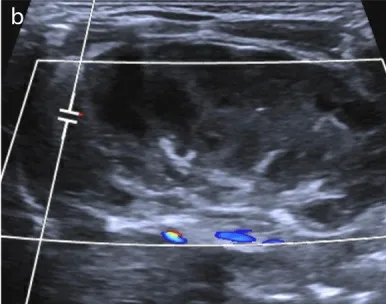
(b) Doppler imaging two weeks later demonstrating an almost complete loss of vessel flow in the left kidney.
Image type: radiology (ultrasound)